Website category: game
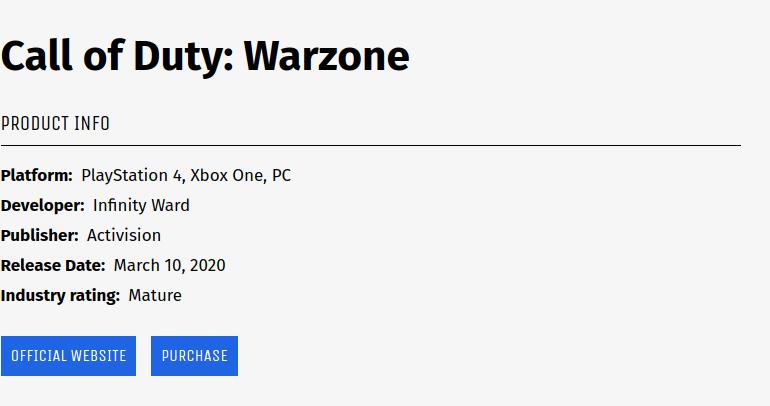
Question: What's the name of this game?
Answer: Call of Duty: Warzone

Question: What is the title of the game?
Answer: Call of Duty: Warzone

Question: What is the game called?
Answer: Call of Duty: Warzone

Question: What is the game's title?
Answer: Call of Duty: Warzone

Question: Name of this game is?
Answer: Call of Duty: Warzone

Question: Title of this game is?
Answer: Call of Duty: Warzone

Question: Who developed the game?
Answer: Infinity Ward

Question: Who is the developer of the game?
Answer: Infinity Ward

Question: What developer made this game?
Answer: Infinity Ward

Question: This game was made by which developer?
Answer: Infinity Ward

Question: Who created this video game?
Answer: Infinity Ward

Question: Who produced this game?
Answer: Infinity Ward

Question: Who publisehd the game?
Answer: Activision

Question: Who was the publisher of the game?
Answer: Activision

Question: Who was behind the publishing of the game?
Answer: Activision

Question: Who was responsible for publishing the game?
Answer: Activision

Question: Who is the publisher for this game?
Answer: Activision

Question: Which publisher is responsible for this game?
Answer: Activision

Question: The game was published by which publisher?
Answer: Activision

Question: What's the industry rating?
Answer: Mature

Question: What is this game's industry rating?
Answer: Mature

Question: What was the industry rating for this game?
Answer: Mature

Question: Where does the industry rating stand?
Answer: Mature

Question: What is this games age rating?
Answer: Mature

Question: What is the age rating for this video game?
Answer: Mature

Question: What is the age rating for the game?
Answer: Mature

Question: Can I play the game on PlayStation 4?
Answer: yes

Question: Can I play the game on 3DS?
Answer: no

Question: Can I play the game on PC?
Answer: yes

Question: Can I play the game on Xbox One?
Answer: yes

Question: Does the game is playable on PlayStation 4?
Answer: yes

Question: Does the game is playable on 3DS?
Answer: no

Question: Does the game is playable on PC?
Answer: yes

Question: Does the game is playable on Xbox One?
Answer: yes

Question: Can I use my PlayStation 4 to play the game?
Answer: yes

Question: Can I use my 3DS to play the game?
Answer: no

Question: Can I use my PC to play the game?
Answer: yes

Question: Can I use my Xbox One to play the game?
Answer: yes

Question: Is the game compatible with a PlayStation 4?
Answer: yes

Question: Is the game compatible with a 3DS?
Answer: no

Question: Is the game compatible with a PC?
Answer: yes

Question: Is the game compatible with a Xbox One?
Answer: yes